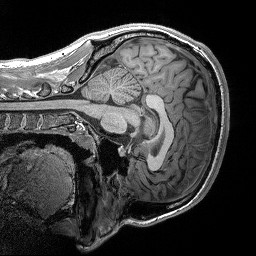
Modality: T1w
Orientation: sagittal
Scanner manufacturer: siemens
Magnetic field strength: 3 T
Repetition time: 2.3 s
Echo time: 0.00298 s